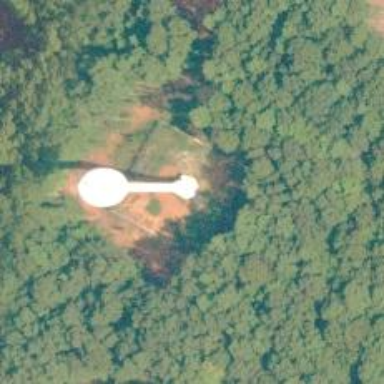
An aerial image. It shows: Water tower that is man-made.